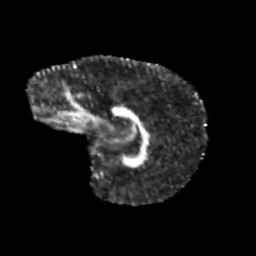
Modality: FA
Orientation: sagittal
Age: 9
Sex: male
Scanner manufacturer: siemens
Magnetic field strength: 3 T
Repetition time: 3.8 s
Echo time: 0.07 s